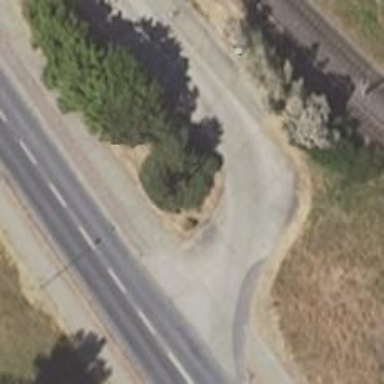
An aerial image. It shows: Service road designated for buses.